Field crop: maize
Growth stage: 2
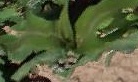
Species: maize